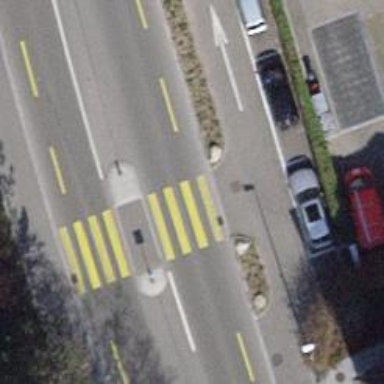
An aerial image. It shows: Marked crossing with pedestrian island.